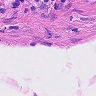
Metastatic tissue present: no